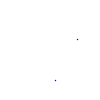
Particle: proton